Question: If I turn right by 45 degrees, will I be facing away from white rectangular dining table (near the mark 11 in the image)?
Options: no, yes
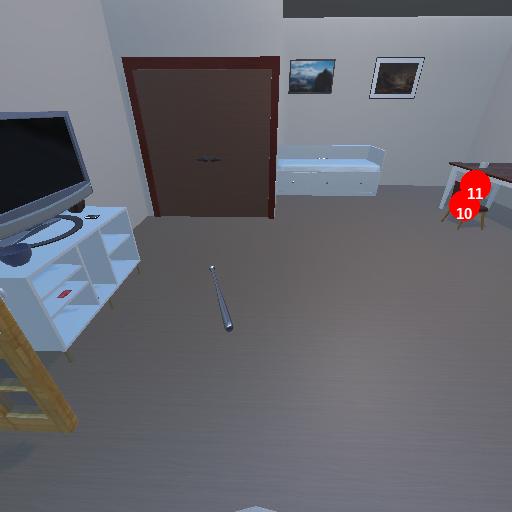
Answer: no